Question: By no means, NewRelic is taking the world by storm with many successful deployments.
But what are the cons of using it in production?
PHP monitoring agent works as a .so extension. If I understand correctly, it connects to another system aggregation service, which filters data out and pushes them into the NewRelic cloud.
This simply means that it works transparently under the hood. However, is this actually true?
Any monitoring, profiling or api service adds some overhead to the entire stack.
The extension itself is 0.6 MB, which adds up to each php process, this isn't much so my concern is rather CPU and IO.

The image shows CPU Utilization on a production EC2 t1.micro instances with NewRelic agent (top blue one) and w/o the agent (other lines)
- -
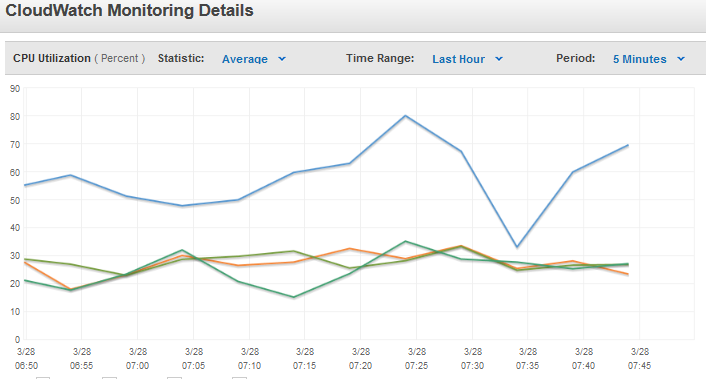
Answer: Your mileage may vary based on the settings, your particular site's code base, etc...
The additional overhead you're seeing is less the memory used, but the tracing and profiling of your php code and gathering analytic data on it as well as DB request profiling. Basically some additional overhead hooked into every php function call. You see similar overhead if you left Xdebug or ZendDebugger running on a machine or profiling. Any module will use some resources, ones that hook deep in for profiling can be the costliest, but I've seen new relic has config settings to dial back how intensively it profiles, so you might be able to lighten it's hit more than say Xdebug.
All that being said, with the newrelic shared PHP module loaded with the default setup and config from their site my company's website overall server response latency went up about 15-20% across the board when we turned it on for all our production machines. I'm only talking about the time it takes for php-fpm to generate an initial response. Our site is <URL>. The newrelic-daemon and newrelic-sysmon services running as well, but I doubt they have any impact on response time.
Don't get me wrong, I love new relic, but the perfomance hit in my specific situation hit doesn't make me want to keep the PHP module running on all our live load balanced machines. We'll probably keep it running on one machine all the time. We do plan to keep the sysmon stuff going 100% and keep the module disabled in case we need it for troubleshooting.
My advice is this:
- 'if(function_exists ( $function_name ))'- -
One other thing to remember if your main source of info is the new relic website: they get paid by the number of machines you're monitoring, so don't expect them to convince you to not use it on anything less than 100% of your machines even if it not needed. I think one of their FAQ's or blogs state basically you should expect some performance impact, but if you use it as intended and fix the issues you see from it, you should recoup the latency lost. I agree, but I think once you fix the issues, limit the exposure to the smallest needed number of servers.